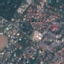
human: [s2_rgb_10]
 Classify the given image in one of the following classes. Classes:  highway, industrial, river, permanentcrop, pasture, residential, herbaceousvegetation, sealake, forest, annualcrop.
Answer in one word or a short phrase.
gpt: Residential